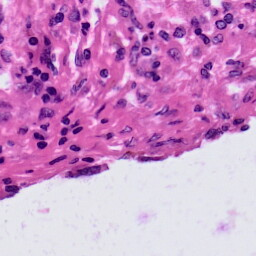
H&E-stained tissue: Skin